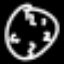
Label: clock